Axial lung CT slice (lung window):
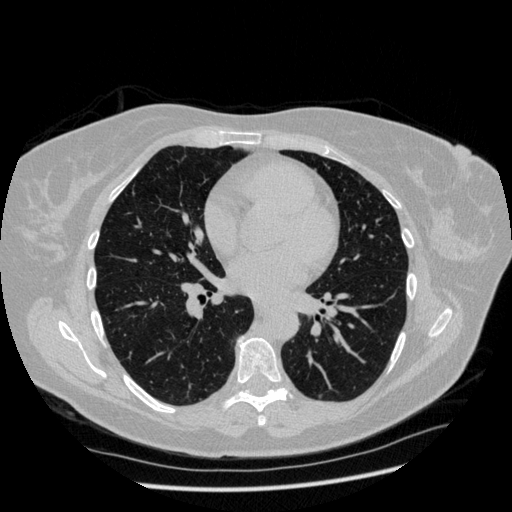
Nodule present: no